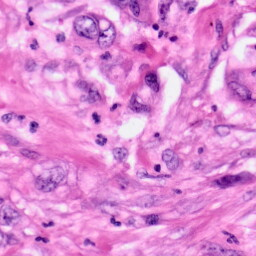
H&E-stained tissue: Pancreatic